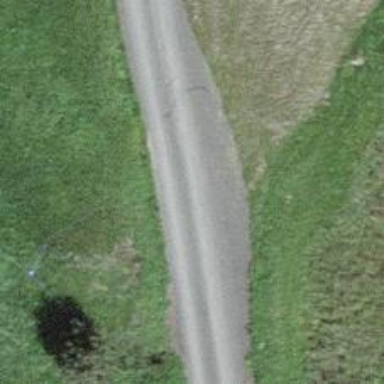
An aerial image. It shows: Passing place on the road.